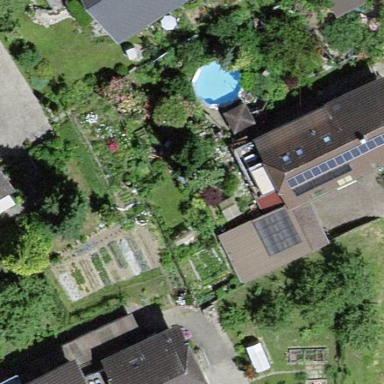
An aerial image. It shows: Residential building.